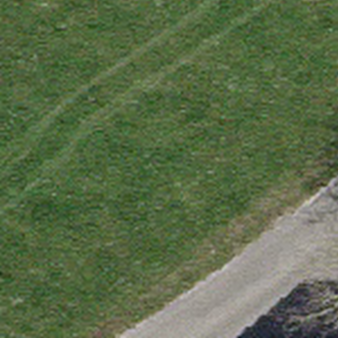
Label: other